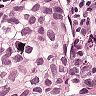
Metastatic tissue present: yes